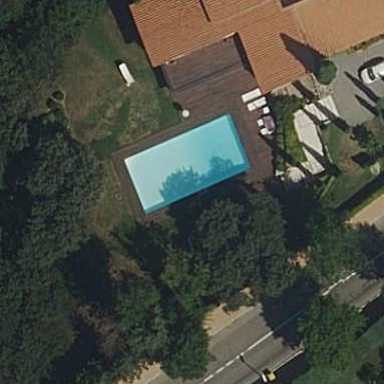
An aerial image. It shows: Swimming pool located in leisure land.